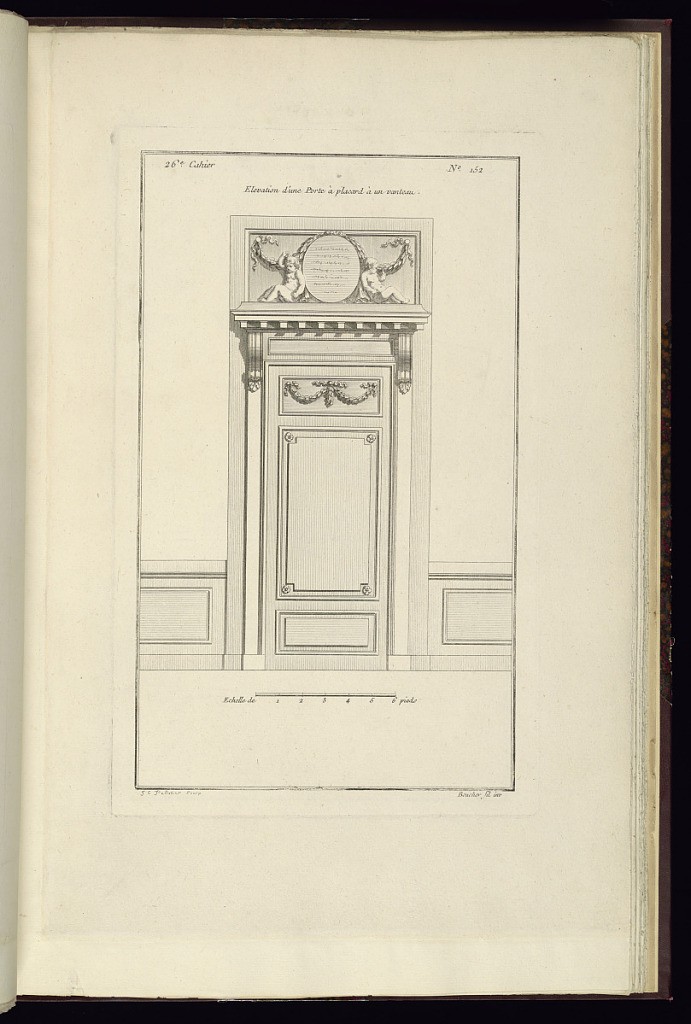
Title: Elevation d'une Porte à placard à un vanteau
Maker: Juste-François Boucher, French, 1736 – 1782
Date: ca. 1775
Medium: Engraving on off white laid paper
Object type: Print
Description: Elevation of a closet with a single door. The door is decorated with rosettes and leaf garland with ribbon; the above door paneling features an oval medallion with script, draped with garland, and surrounded by putti. The plate is signed.